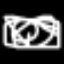
Label: fork